Brain MRI, t1w sequence, axial 2D slice.
Patient: age 34, sex F, weight 95 kg, height 1.95 m
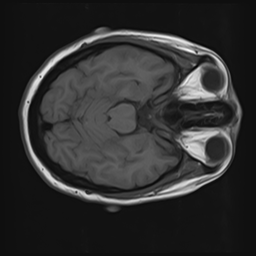